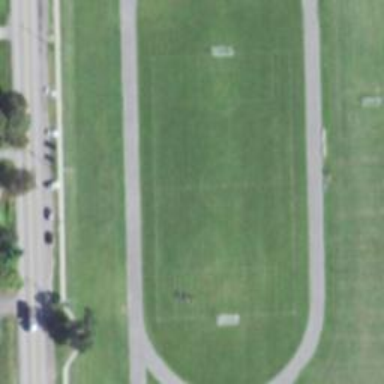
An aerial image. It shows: Athletics track located on leisure land.